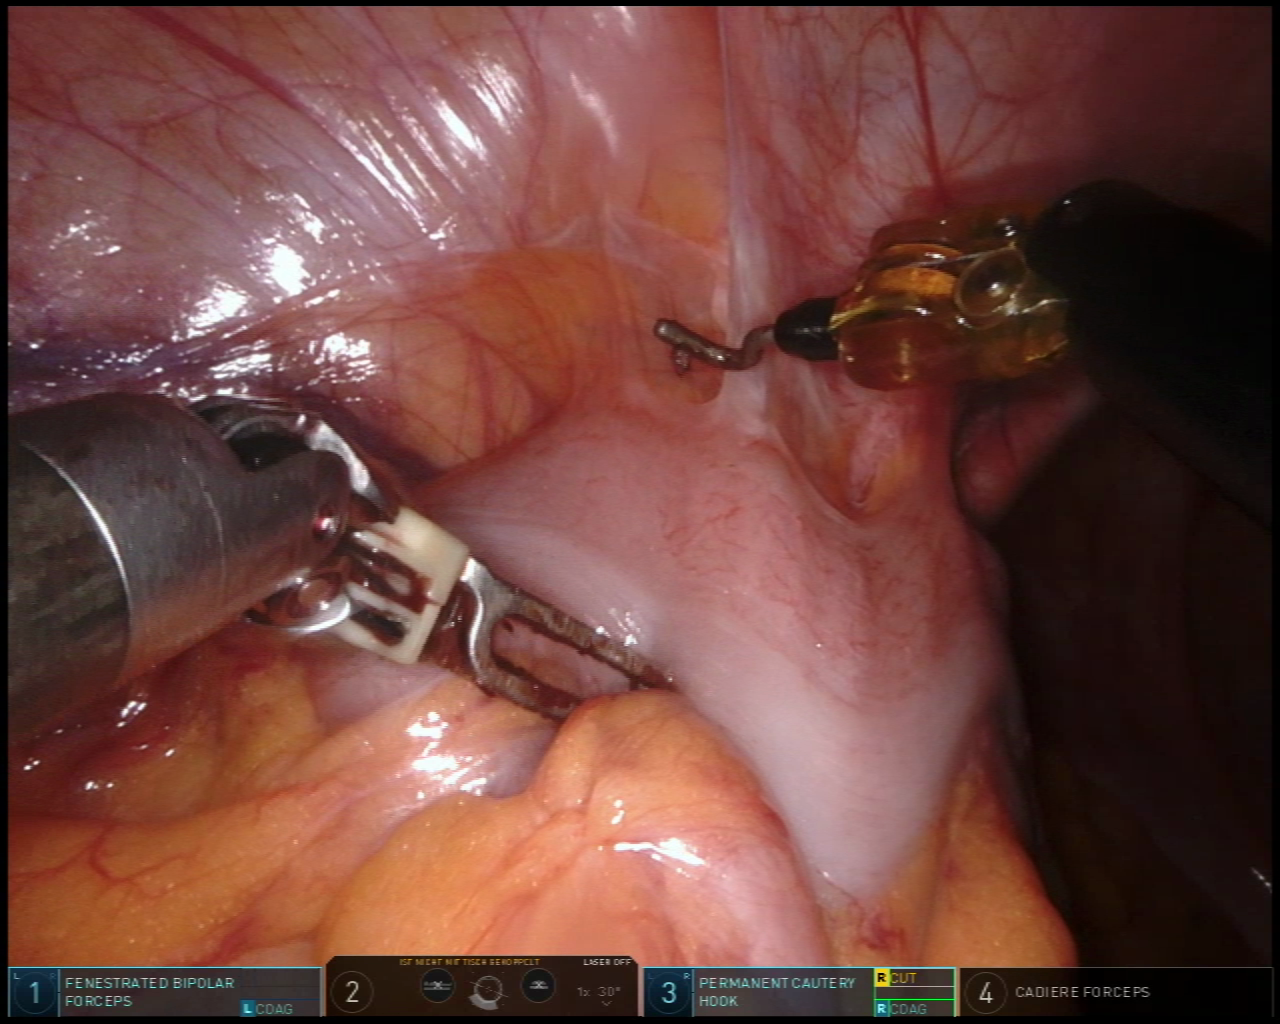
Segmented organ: abdominal_wall
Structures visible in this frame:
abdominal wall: yes
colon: yes
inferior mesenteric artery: no
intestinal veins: no
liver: no
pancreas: no
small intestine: no
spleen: no
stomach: no
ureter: no
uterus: no
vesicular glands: no